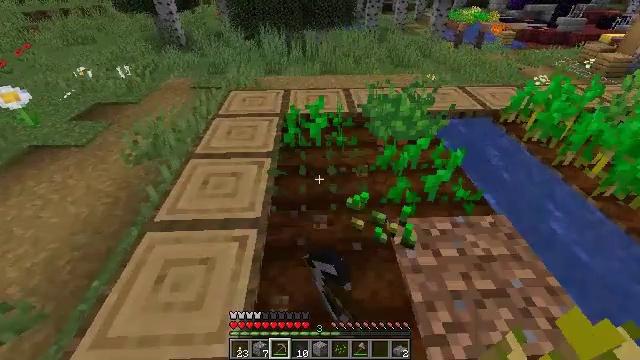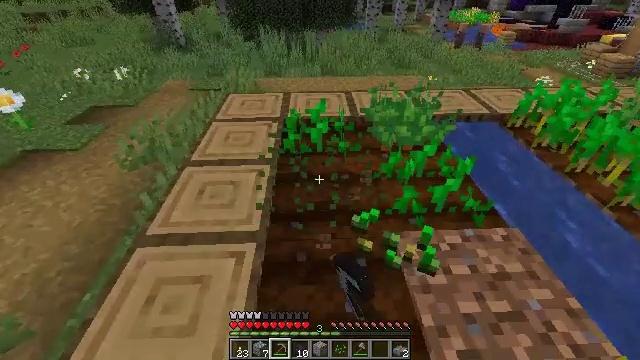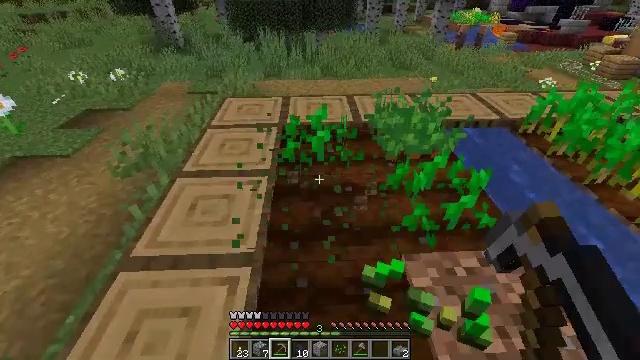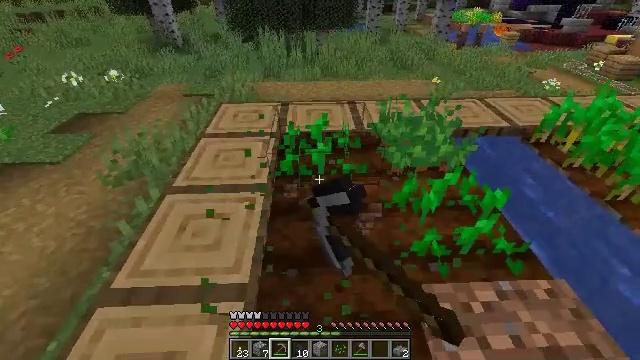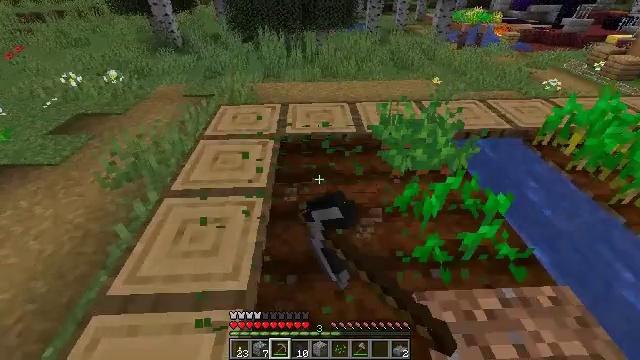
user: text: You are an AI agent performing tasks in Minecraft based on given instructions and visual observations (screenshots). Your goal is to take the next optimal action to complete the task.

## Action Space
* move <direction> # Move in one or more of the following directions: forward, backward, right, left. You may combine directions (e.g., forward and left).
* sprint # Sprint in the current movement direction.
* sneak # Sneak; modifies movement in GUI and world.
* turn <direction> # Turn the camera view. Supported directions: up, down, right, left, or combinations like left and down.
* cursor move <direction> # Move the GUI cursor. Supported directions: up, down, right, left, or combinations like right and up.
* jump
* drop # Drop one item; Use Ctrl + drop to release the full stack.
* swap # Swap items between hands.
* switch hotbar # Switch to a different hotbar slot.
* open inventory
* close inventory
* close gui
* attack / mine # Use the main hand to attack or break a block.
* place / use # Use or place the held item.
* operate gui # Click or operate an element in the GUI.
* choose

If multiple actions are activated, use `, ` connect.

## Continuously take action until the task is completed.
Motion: motion action
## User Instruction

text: Dig up potatoes from the soil.
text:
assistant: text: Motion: move forward, attack / mine
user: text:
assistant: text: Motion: move forward, attack / mine
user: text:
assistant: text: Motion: move forward, attack / mine
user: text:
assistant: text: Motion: move forward, attack / mine
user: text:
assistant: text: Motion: attack / mine